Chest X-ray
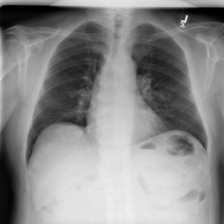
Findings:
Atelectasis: negative
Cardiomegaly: negative
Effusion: negative
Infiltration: negative
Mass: negative
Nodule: negative
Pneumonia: negative
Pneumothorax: negative
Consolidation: negative
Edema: negative
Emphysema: negative
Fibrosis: negative
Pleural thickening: negative
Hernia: negative